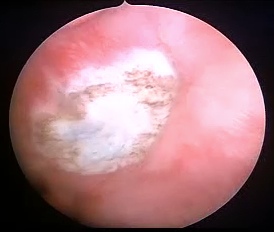
Modality: WLC
Class: Anatomical landmarks
Subclass: ResectionBed
Lesion: L1
Stage: Ta
Morphology: Non-papillary
Bladder cancer association: No